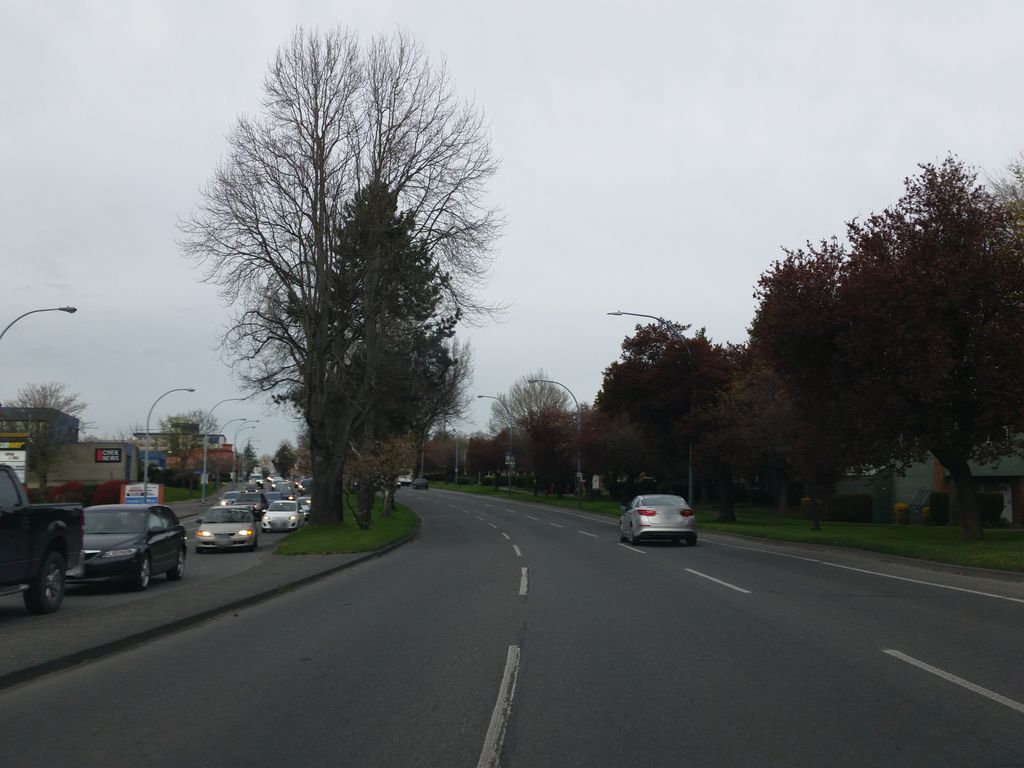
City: victoria